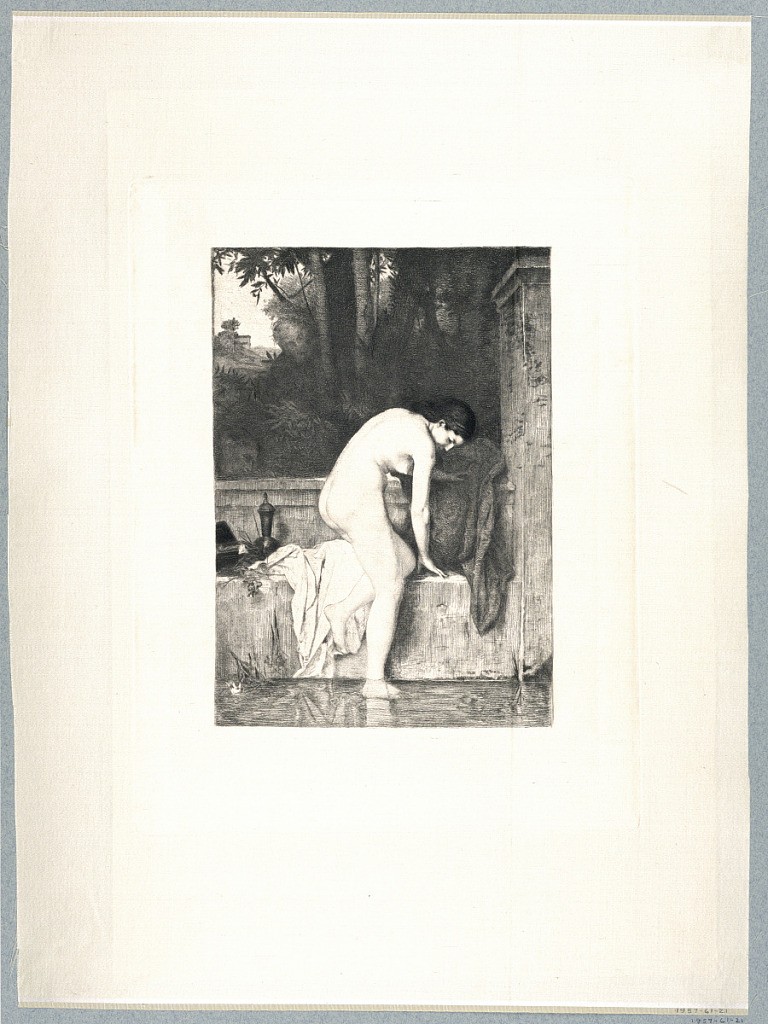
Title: Susanne
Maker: Charles Albert Waltner, French, 1846 - 1925
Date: ca. 1880
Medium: Etching in dark brown ink on white satin
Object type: Print
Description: The nude Suzanna is in the act of stepping from a stone ledge into a pool of water in the foreground. Behind her, at the left, the two elders peer at her through foliage.